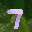
Label: 7